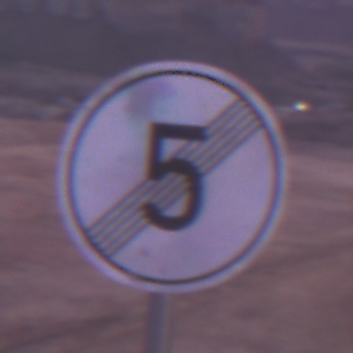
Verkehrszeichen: EndeGeschwindigkeit5
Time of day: Dawn
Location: Outdoor (Nature)
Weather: PartlyCloudy
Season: NotSpecified
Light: Natural